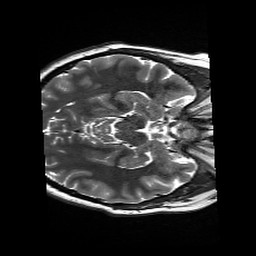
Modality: T2w
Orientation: axial
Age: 25
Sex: female